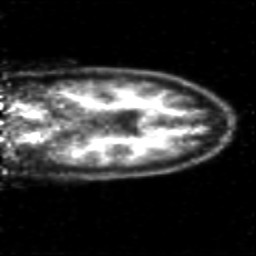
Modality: PET
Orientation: coronal
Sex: female
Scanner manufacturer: siemens